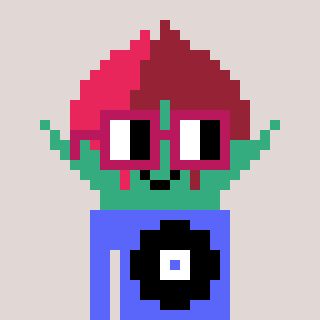
a pixel art character with square dark red glasses, a rosebud-shaped head and a purple-colored body on a warm background